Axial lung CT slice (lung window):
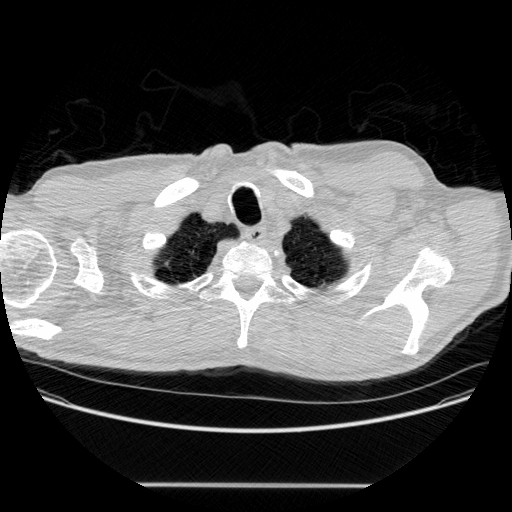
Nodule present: no